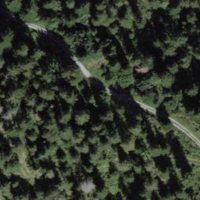
EUNIS habitat code: 43
Species observed at this site:
Cephalanthera rubra
Sorbus aucuparia
Rubus saxatilis